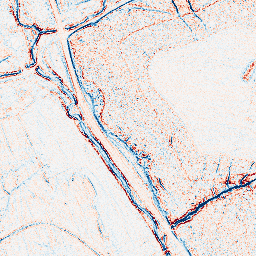
Category: edge_preserving
Decomposition family: bilateral
Decomposition parameters: d: 5
sigma_color: 25
sigma_space: 50
Upsampling method: quartic
Upsampling parameters: scale: 4
Upsampling scale: 4